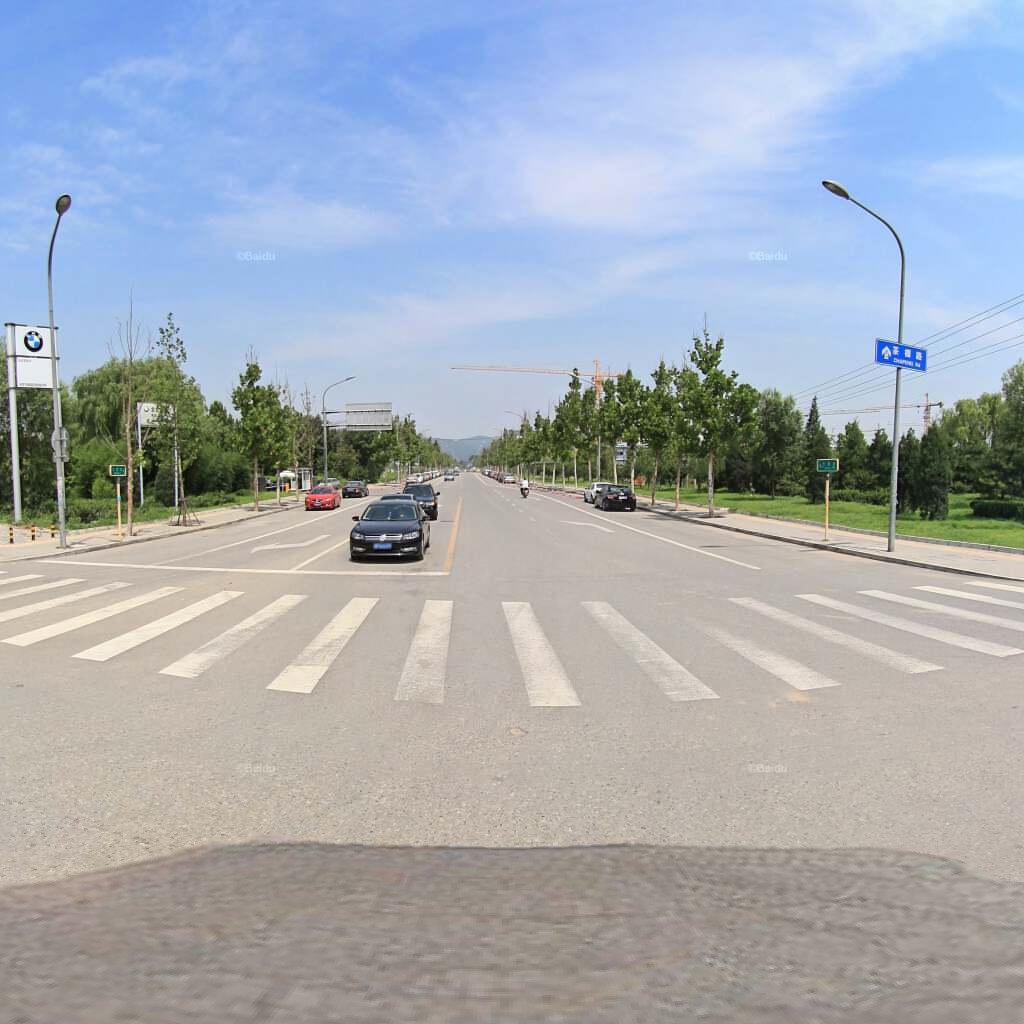
Region: Haidian
Road damage annotations: pothole